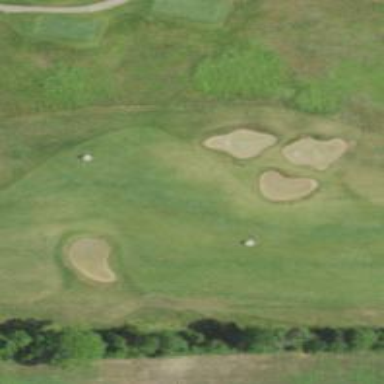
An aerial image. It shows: Rough area on the golf course covered with grassland.